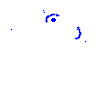
Particle: pion